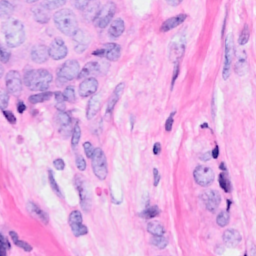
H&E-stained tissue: Breast